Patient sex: F
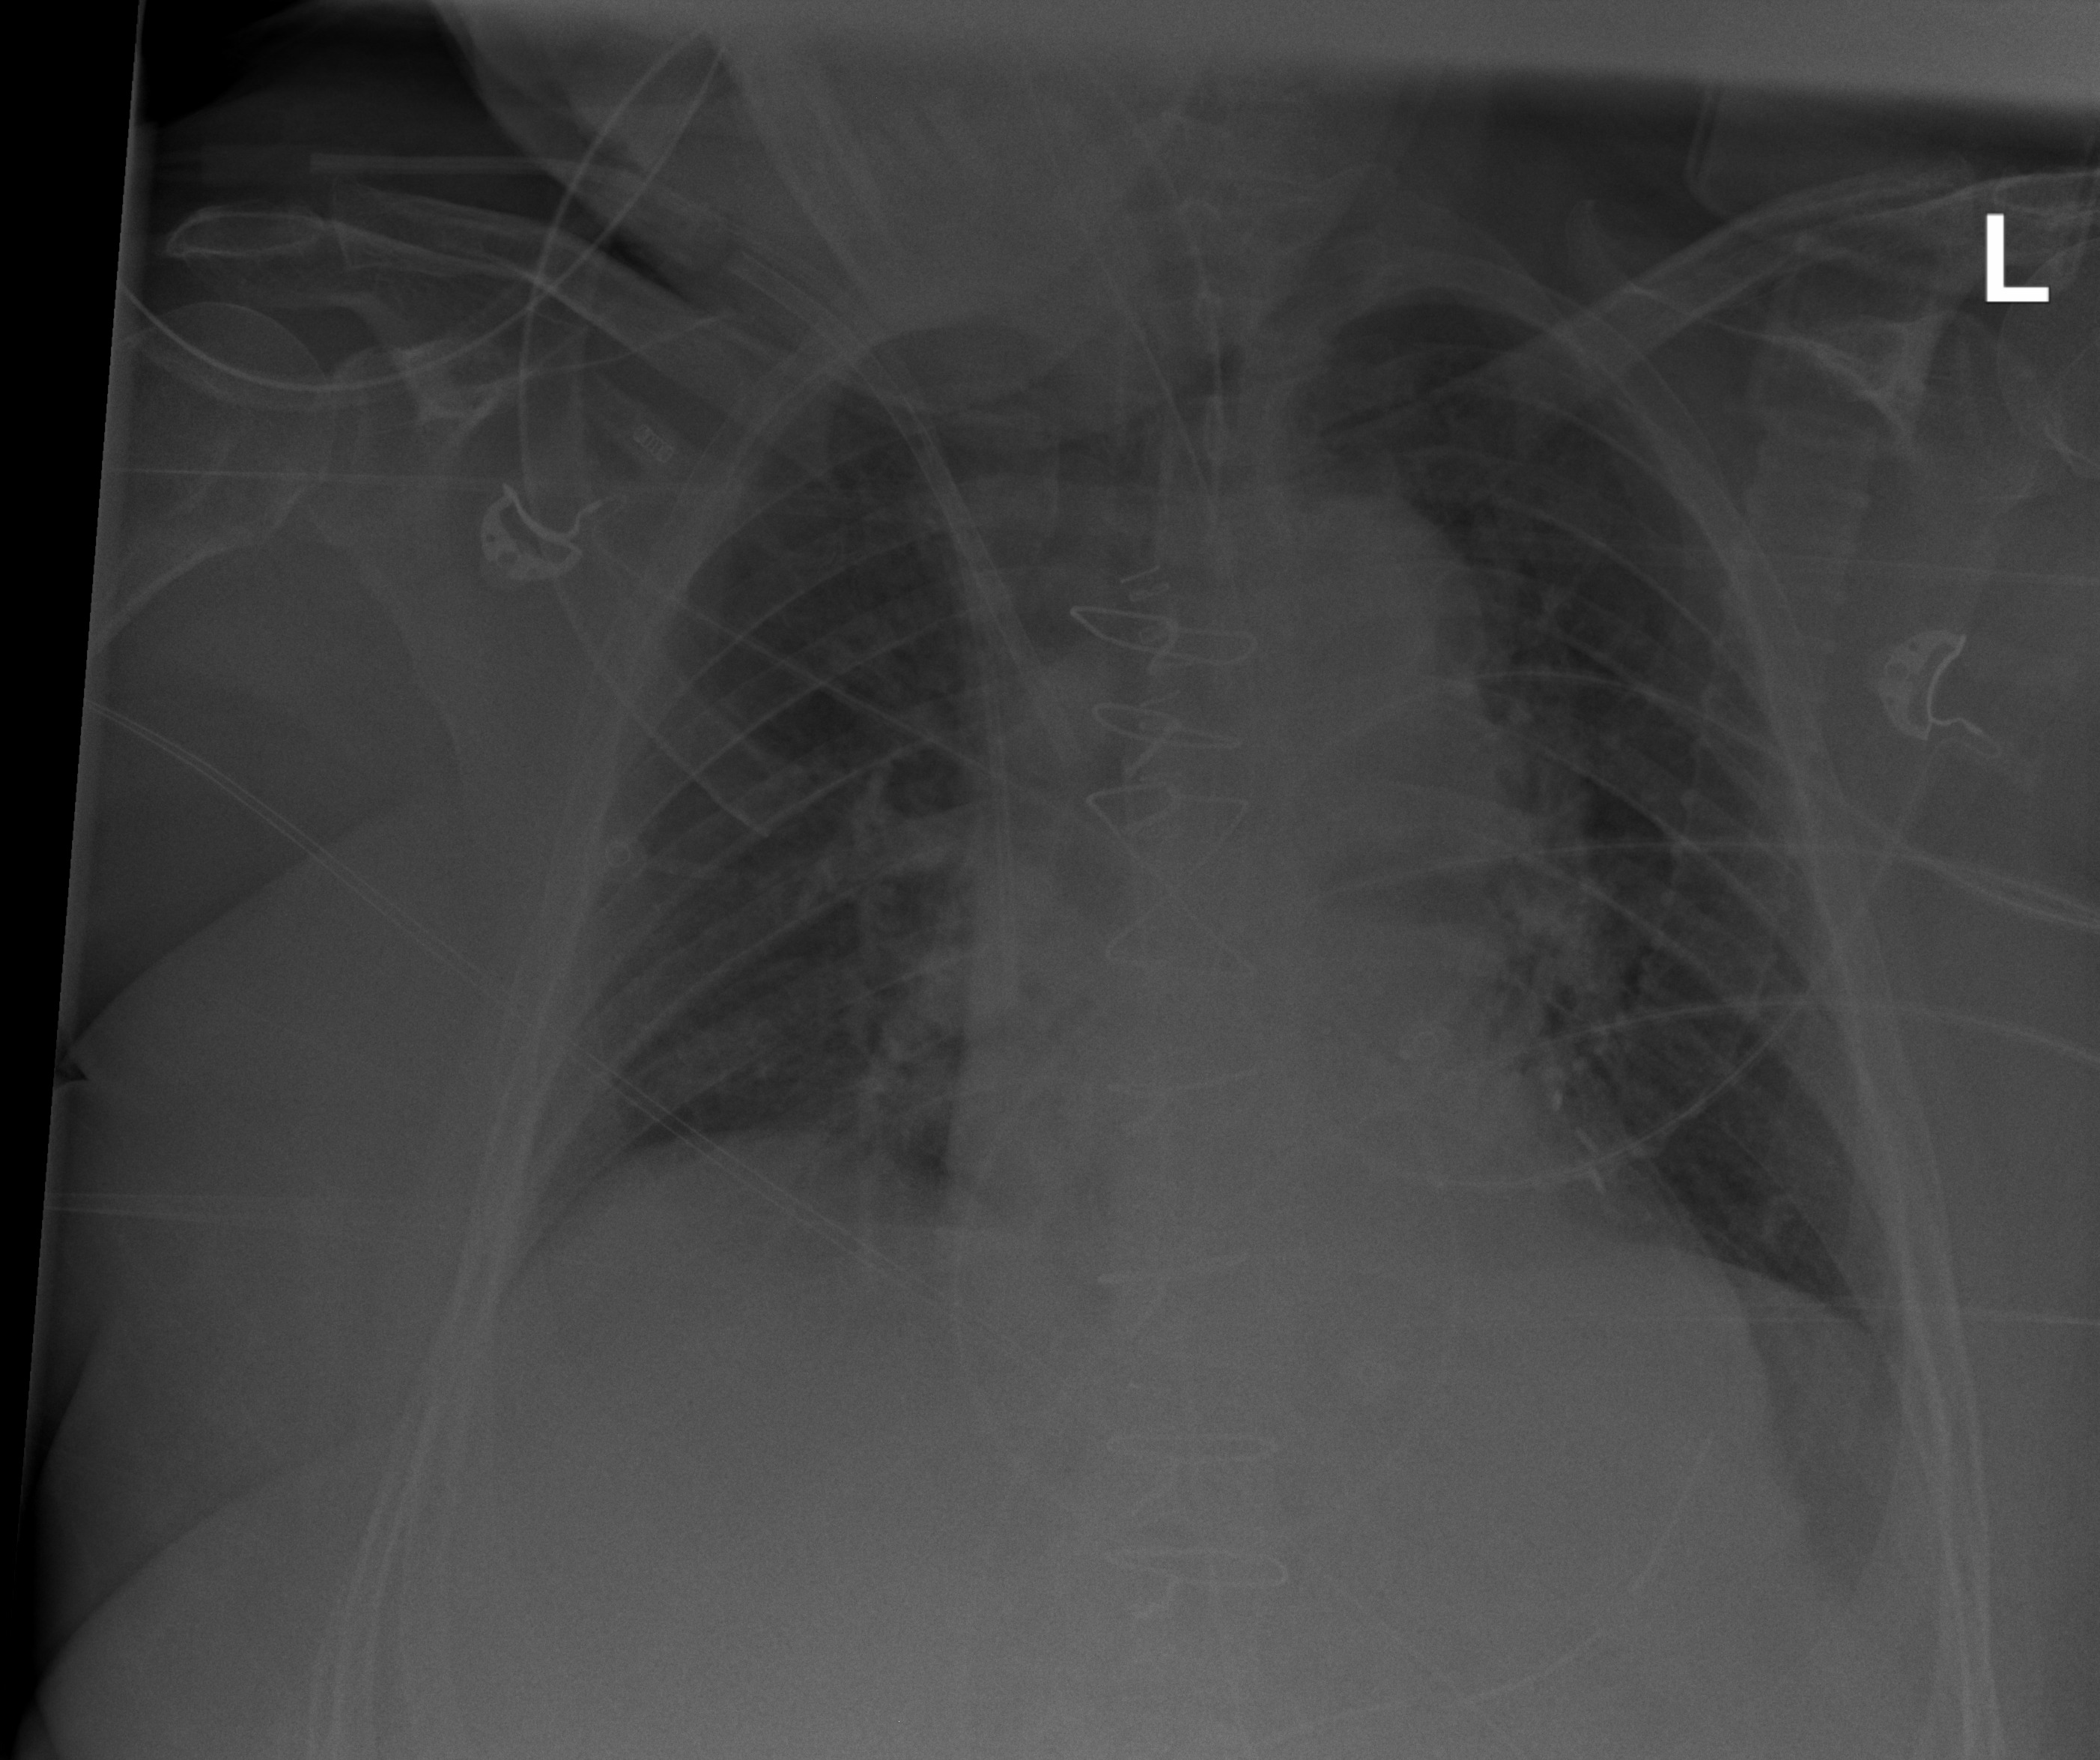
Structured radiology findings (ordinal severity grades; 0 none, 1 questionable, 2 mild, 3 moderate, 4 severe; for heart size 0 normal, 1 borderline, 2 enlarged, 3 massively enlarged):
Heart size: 0
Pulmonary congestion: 0
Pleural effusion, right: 0
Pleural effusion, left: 0
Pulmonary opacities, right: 0
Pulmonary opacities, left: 0
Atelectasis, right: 1
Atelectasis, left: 0